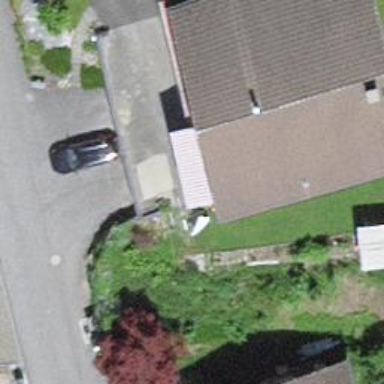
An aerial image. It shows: Garage building.